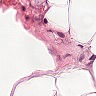
Metastatic tissue present: no